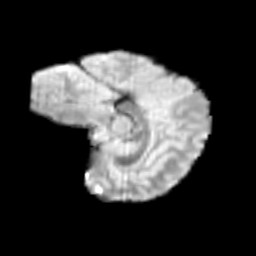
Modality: T2w
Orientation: sagittal
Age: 11
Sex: female
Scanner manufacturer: siemens
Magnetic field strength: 3 T
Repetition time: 3.8 s
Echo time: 0.07 s